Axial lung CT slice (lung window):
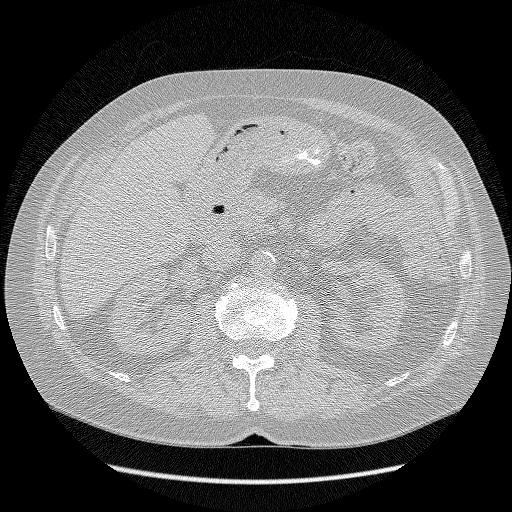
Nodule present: no